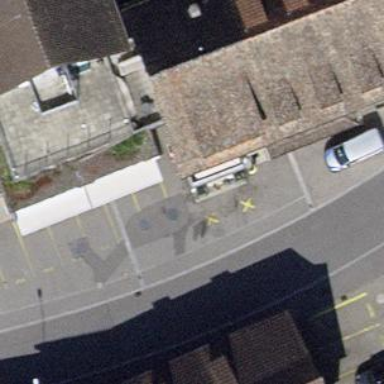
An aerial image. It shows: Fuel station.